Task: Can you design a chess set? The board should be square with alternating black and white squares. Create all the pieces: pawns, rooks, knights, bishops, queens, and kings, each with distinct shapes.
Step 4370:
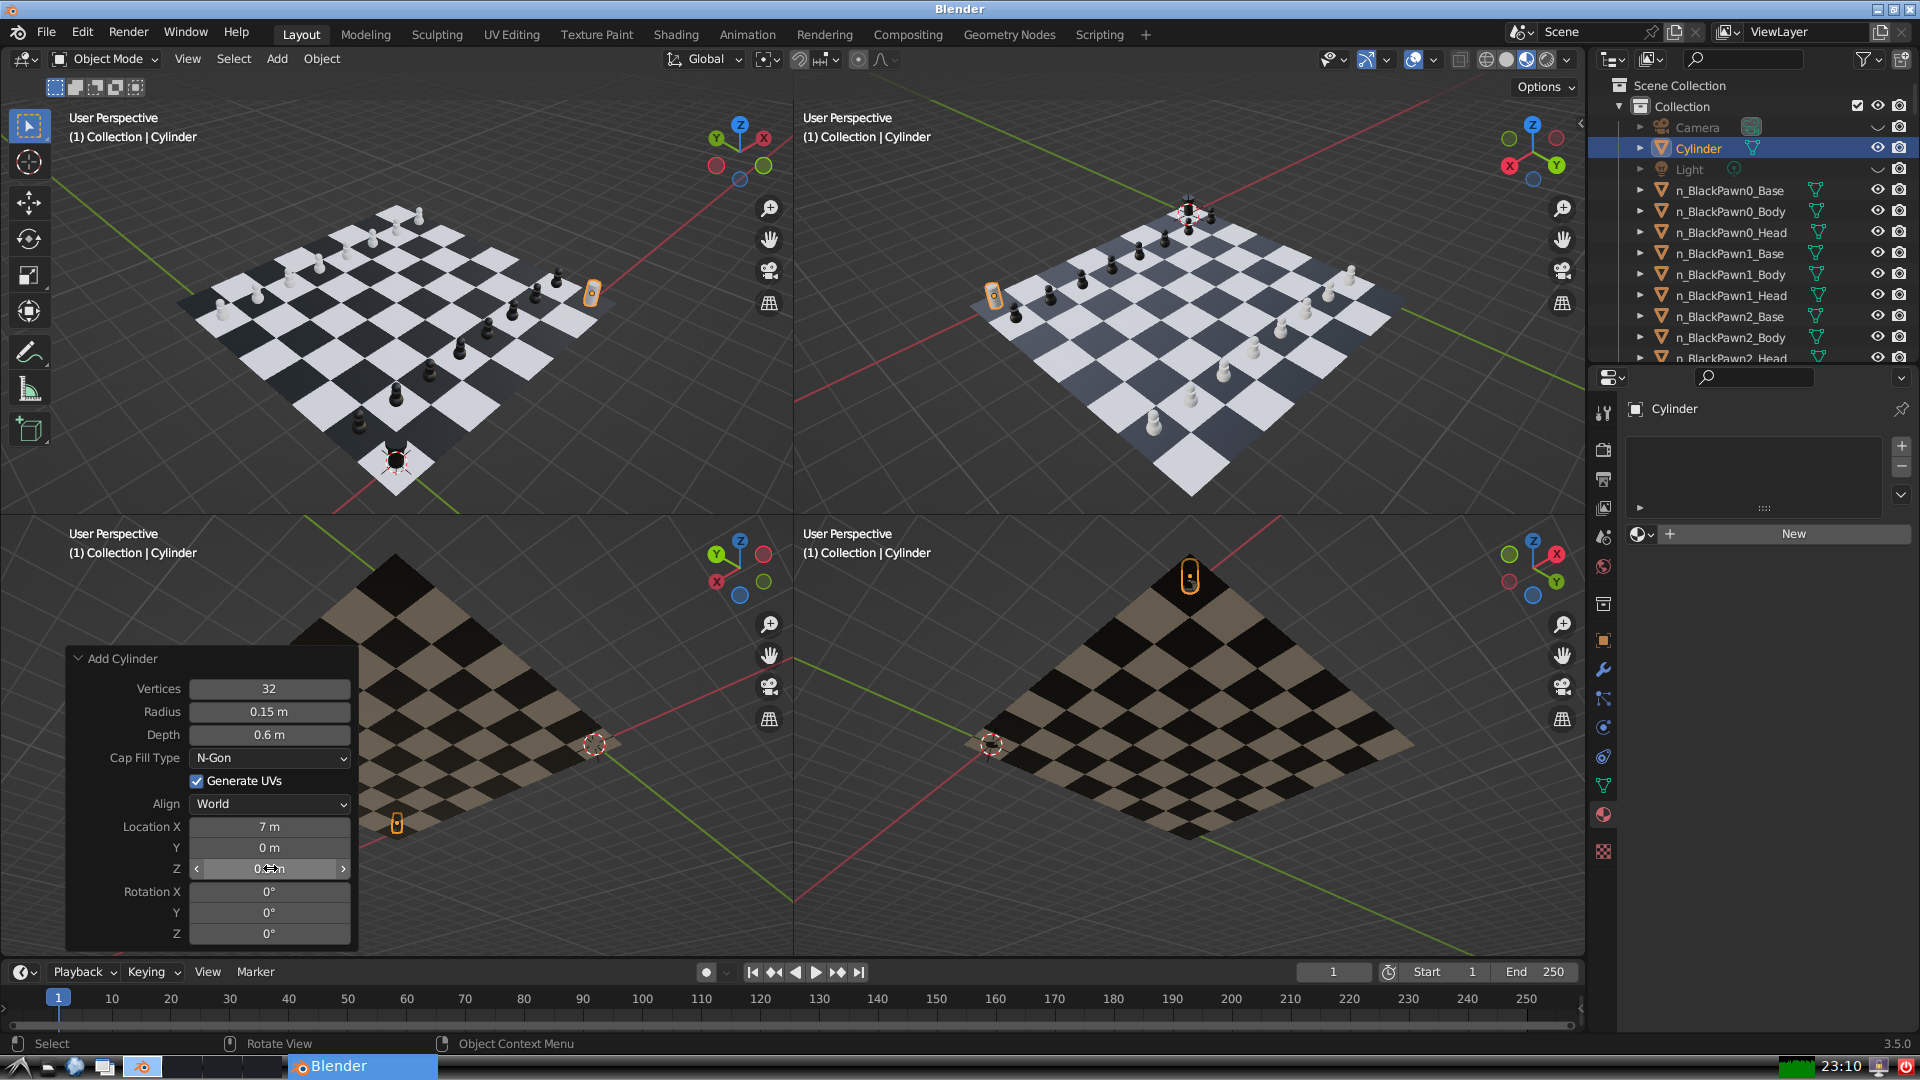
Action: {"mouse_move": [960, 540]}